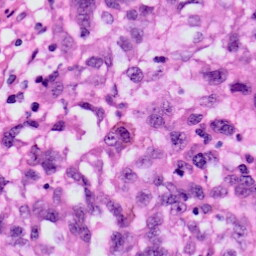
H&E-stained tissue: Skin